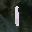
Label: 1